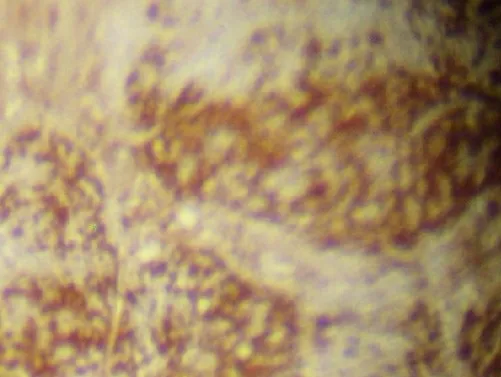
Plasma cells CD19 (+) (x 10).
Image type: pathology (immunostaining)